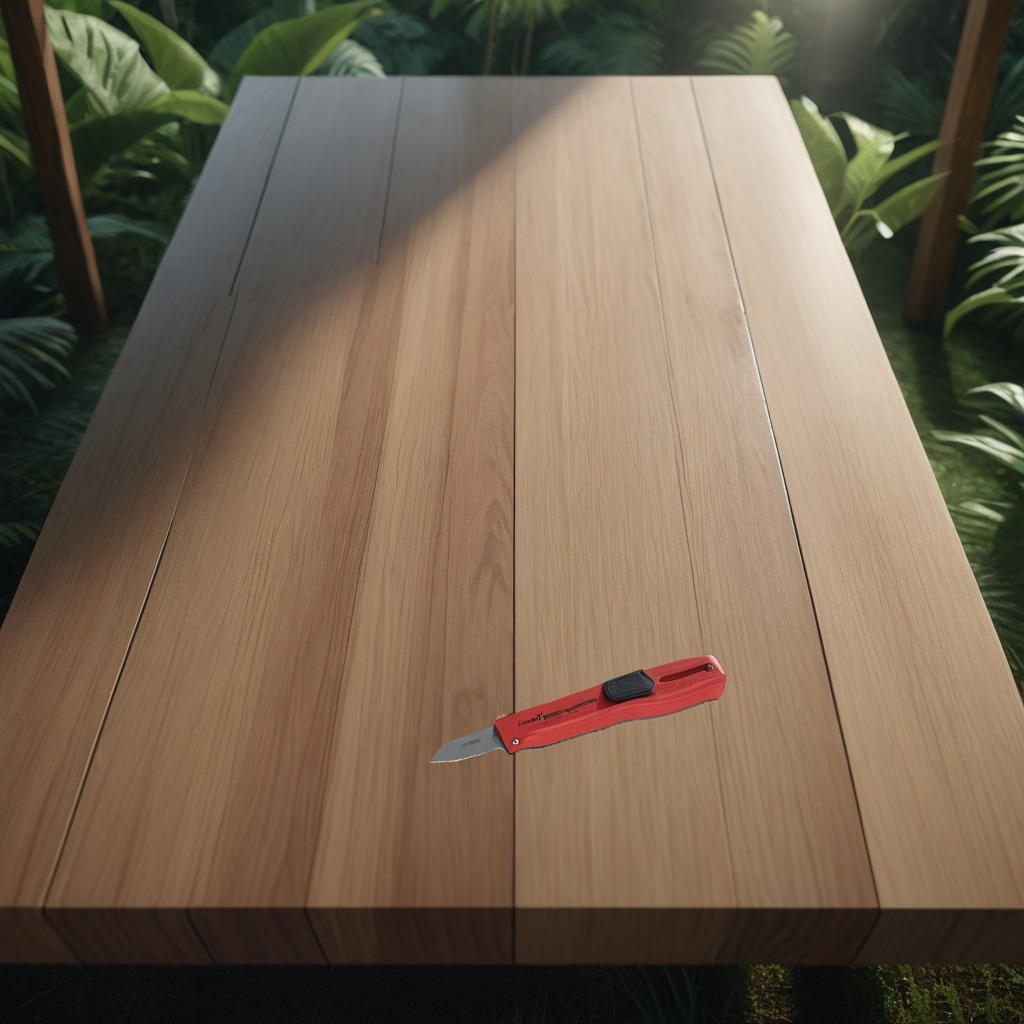
A utility knife is lying on the wooden table inside a jungle field workshop tent.